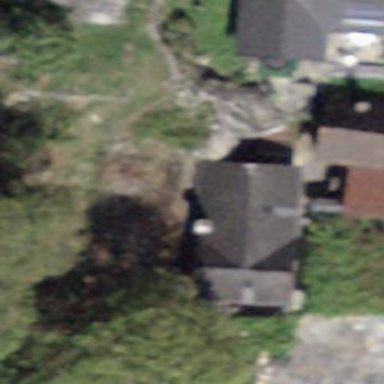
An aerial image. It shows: Detached building.